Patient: sex M, age 57
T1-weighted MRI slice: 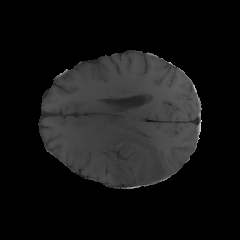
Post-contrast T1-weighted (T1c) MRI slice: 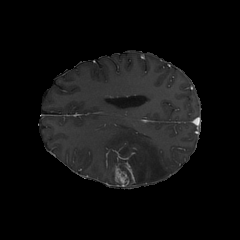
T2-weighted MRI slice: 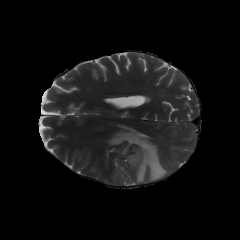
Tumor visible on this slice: yes
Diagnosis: Glioblastoma, IDH-wildtype
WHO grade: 4